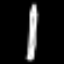
Label: pencil